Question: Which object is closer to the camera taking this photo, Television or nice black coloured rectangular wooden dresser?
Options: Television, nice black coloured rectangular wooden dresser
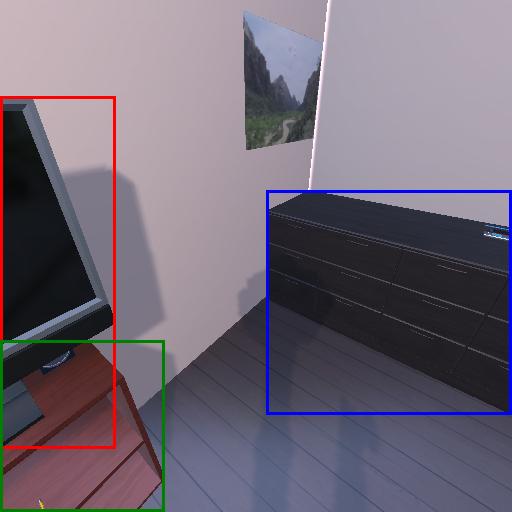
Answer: Television